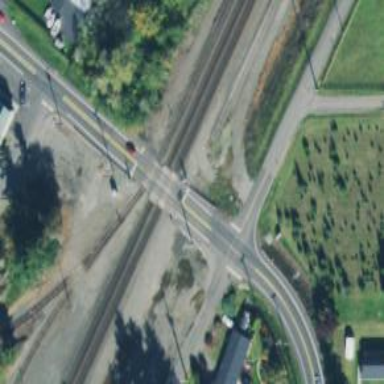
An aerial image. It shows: Railway spur junction.